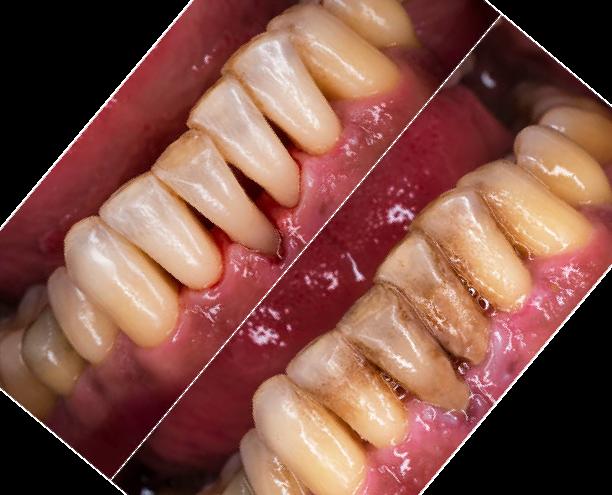
Condition: Calculus